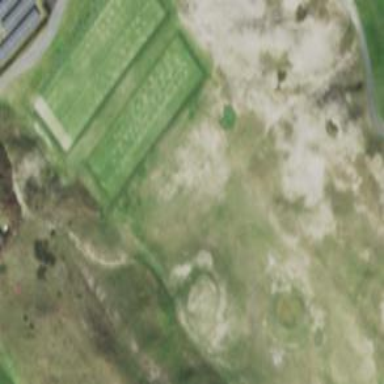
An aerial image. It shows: Grassy area designated as golf tee.